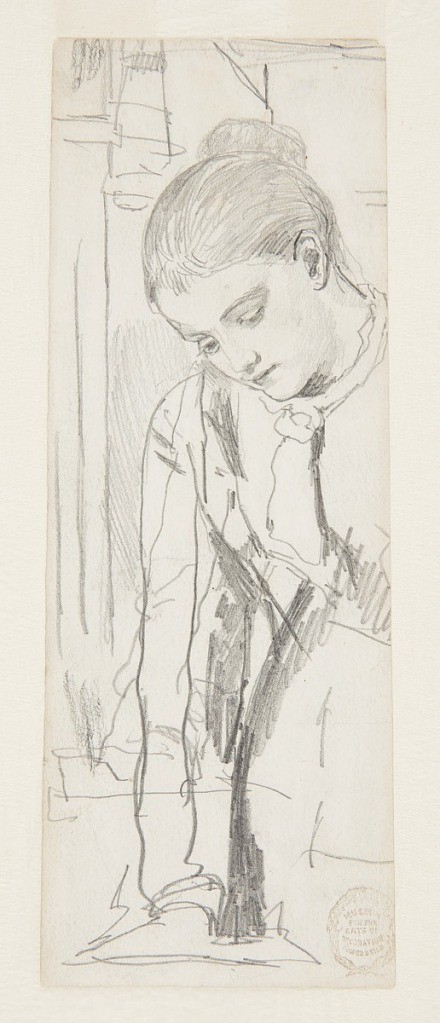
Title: Figure of a Woman
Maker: Winslow Homer, American, 1836–1910
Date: ca. 1875
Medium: Graphite on paper
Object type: Drawing
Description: Vertical view of a portion of a woman, dressed in a skirt, shirtwaist, and cravat, leaning forward and looking down.